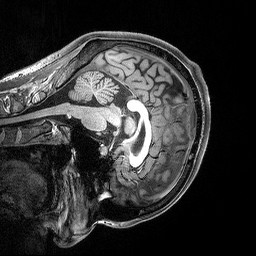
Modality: T1w
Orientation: sagittal
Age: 43
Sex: female
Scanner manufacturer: siemens
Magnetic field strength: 3 T
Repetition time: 2.3 s
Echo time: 0.00298 s